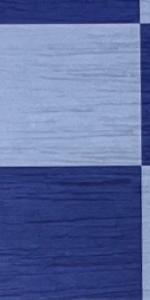
Label: Empty